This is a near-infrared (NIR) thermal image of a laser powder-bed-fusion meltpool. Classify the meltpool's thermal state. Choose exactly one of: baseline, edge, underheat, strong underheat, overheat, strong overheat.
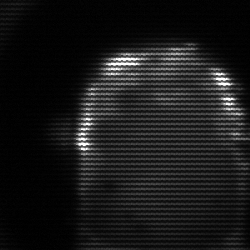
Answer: baseline